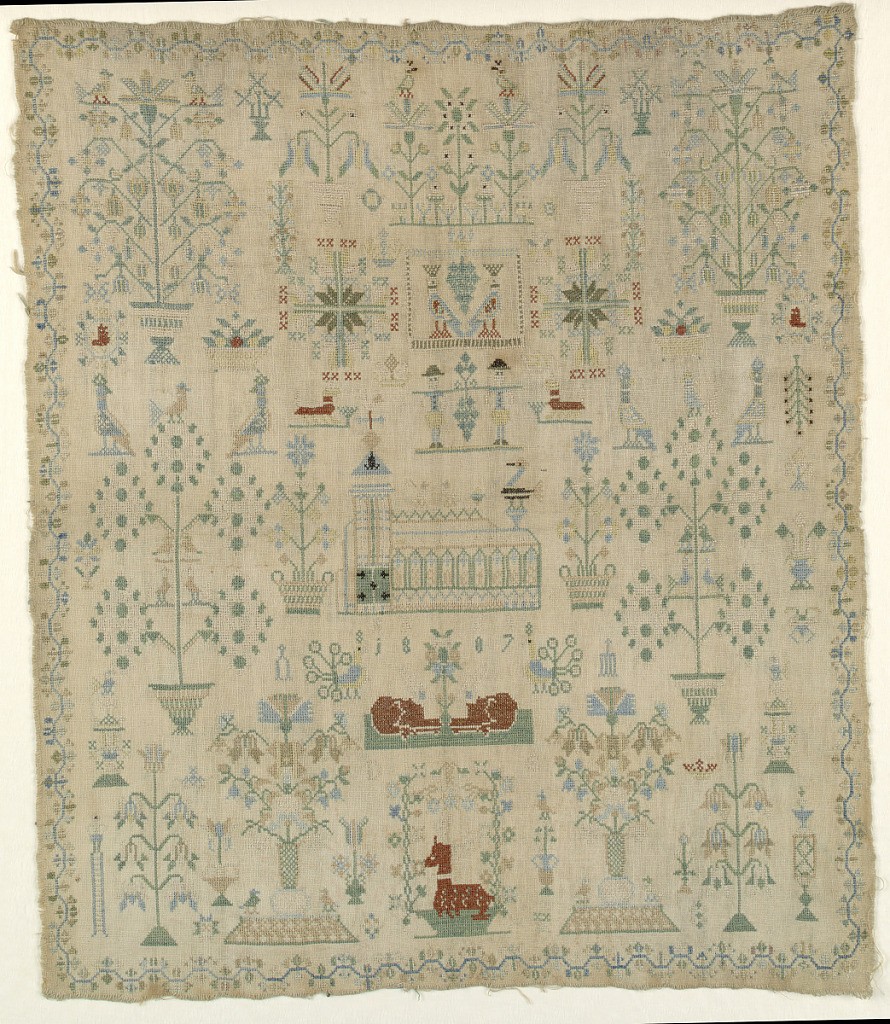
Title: Sampler
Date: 1807
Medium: silk embroidery on cotton foundation Technique: embroidered in cross stitch on plain weave foundation
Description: Isolated motifs including affronted rabbits within border, in the center a church.  In the church windows are letters: d, i, s, o, e, i, e, r, s.